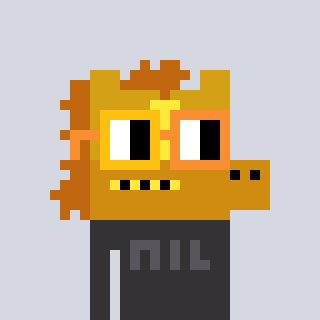
a pixel art character with square yellow and orange glasses, a yellow horse-shaped head and a grayscale-colored body on a cool background